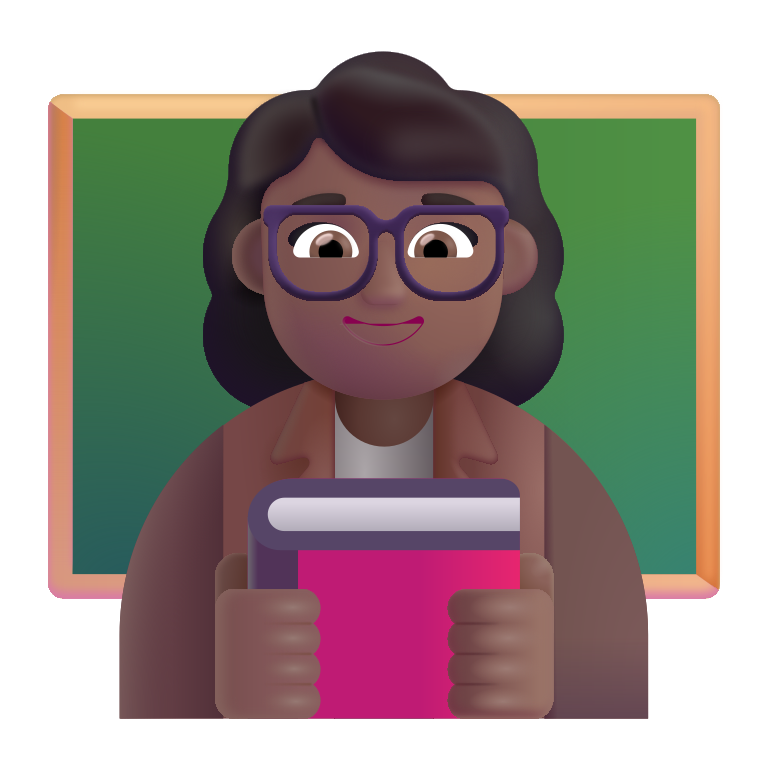
woman teacher color  dark